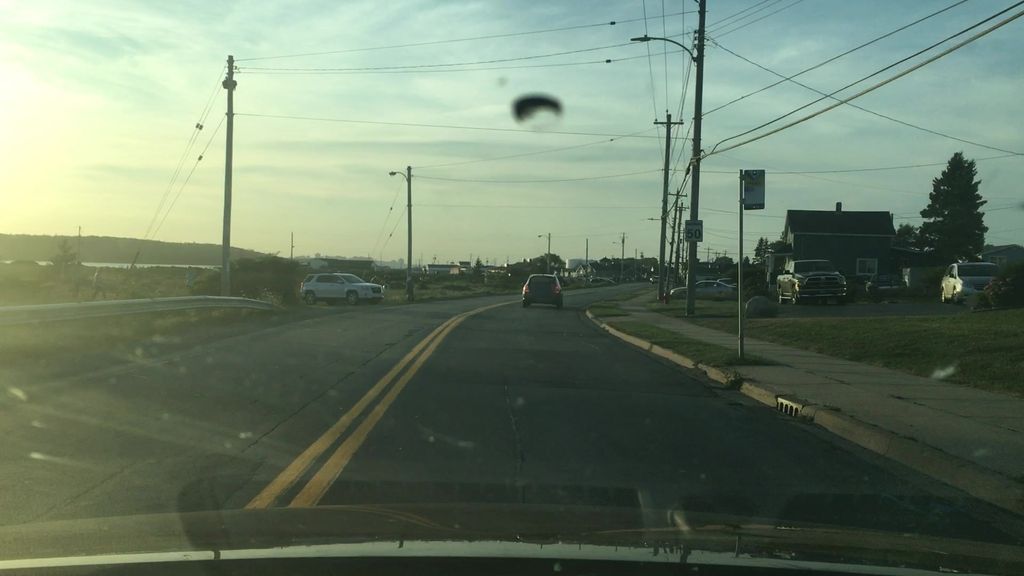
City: halifax